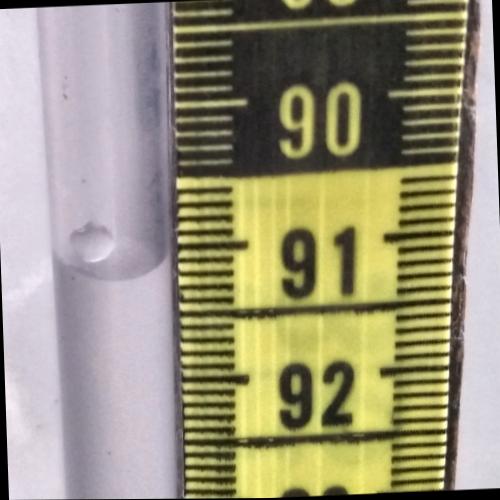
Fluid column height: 91.2 cm